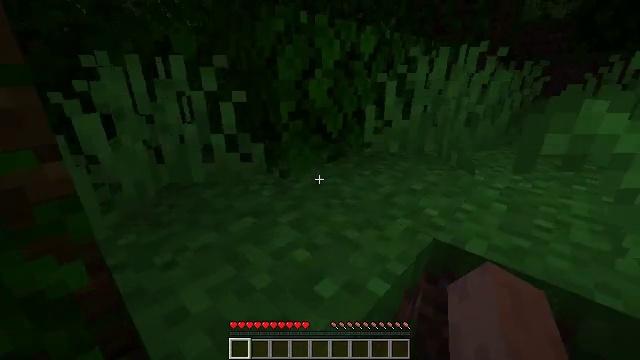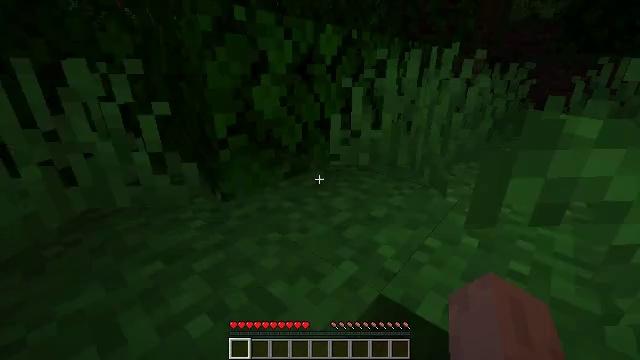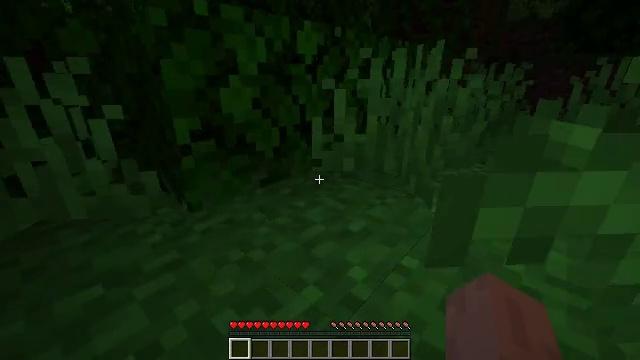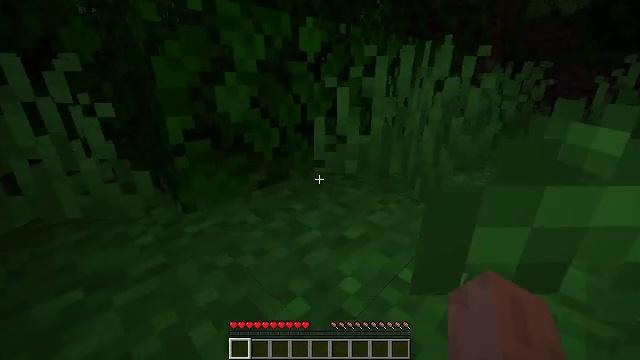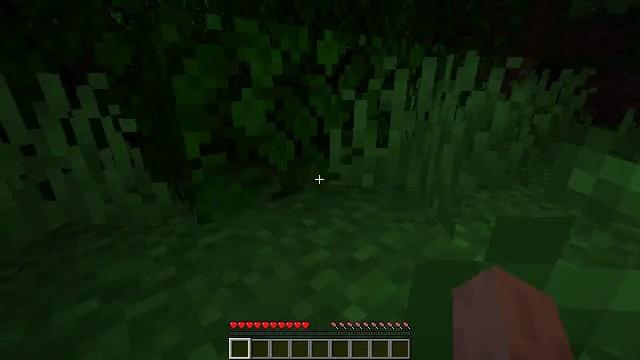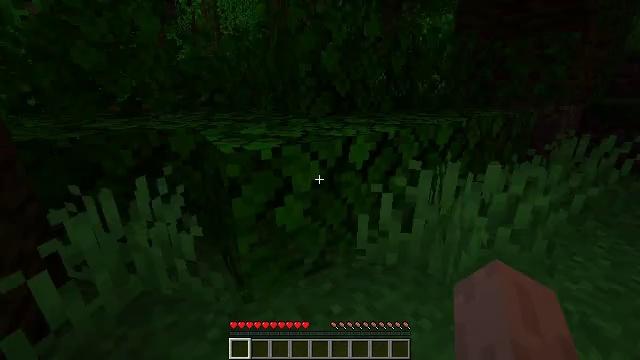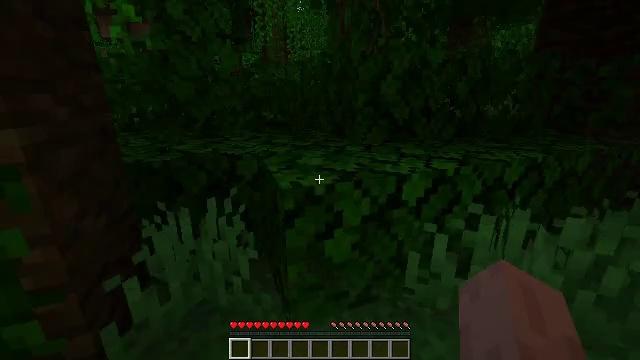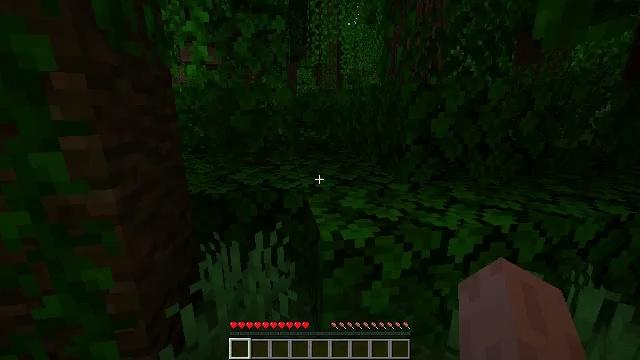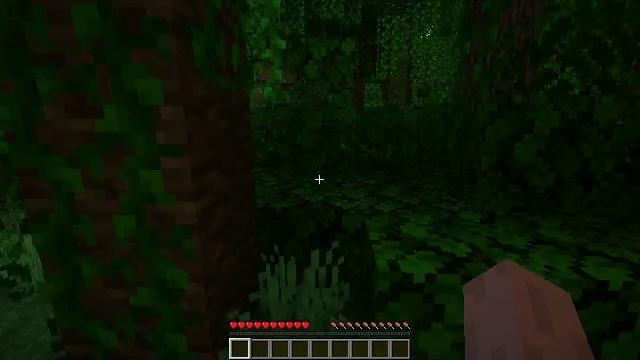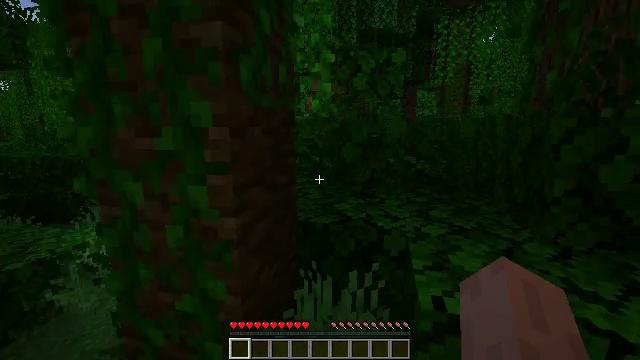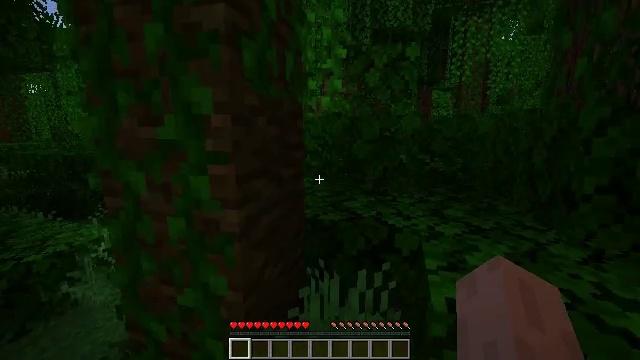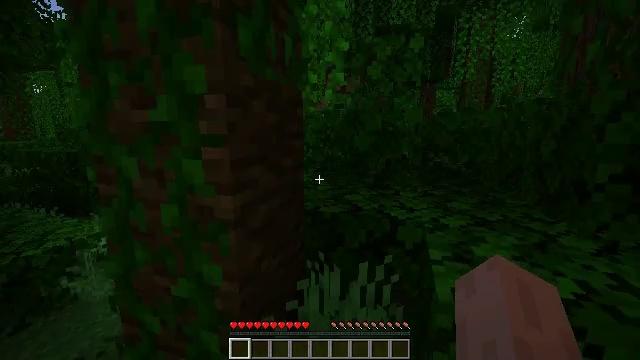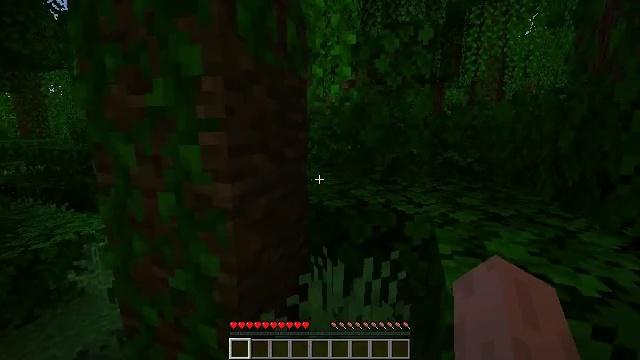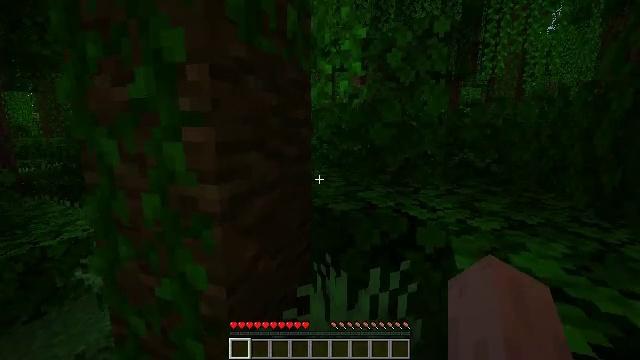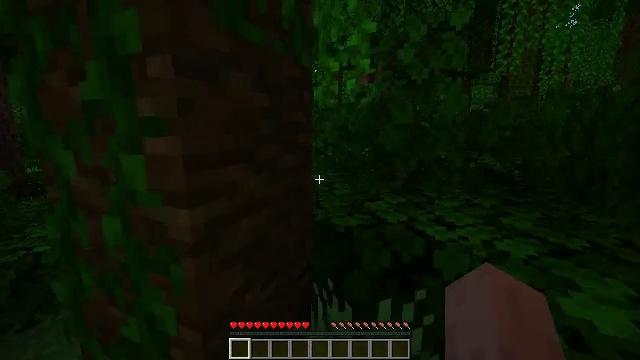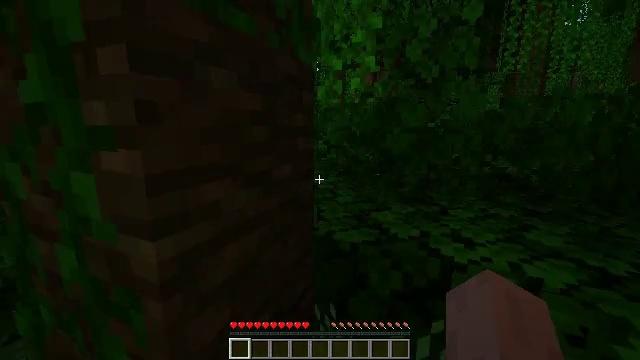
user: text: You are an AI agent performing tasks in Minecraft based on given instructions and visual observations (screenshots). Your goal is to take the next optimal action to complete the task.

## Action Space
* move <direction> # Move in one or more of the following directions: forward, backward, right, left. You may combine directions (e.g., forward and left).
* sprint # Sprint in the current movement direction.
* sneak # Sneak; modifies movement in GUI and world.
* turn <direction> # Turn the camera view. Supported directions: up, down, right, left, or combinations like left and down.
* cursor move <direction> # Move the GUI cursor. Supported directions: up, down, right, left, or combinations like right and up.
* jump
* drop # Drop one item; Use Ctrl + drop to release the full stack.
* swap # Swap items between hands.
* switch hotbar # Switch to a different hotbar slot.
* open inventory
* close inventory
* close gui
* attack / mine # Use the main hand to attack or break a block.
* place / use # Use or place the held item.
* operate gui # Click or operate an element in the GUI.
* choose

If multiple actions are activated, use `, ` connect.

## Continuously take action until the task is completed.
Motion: motion action
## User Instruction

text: Harvest the jungle log from the tree trunk.
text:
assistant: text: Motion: move forward and move right, turn right
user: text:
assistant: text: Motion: move forward and move right
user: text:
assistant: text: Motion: move forward and move right, turn left
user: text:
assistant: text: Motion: move forward and move right, turn left, jump
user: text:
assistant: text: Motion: move forward and move right, turn left and up, jump
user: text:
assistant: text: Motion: move forward and move right, turn left and up, jump
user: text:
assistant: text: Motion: move forward and move right, turn left and up, jump
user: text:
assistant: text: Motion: move forward, turn left and up, jump
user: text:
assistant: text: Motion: move forward, turn left and up, jump
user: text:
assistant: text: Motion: move forward, turn left
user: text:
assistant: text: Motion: move forward
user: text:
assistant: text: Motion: move forward, turn left
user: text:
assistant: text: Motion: move forward, turn left
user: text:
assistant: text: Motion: move forward, turn left
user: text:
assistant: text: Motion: move forward
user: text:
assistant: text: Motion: move forward
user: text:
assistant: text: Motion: move forward, turn left
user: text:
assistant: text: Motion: move forward, turn left
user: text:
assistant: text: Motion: move forward, turn left
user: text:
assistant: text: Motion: move forward and move right, turn left
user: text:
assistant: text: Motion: move forward and move right, turn left and down
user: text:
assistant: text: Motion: move forward and move right, turn left and down, attack / mine
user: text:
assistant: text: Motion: turn left and down, attack / mine
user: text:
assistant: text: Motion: turn left and down, attack / mine
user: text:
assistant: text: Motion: turn left and down, attack / mine
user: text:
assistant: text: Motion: turn left, attack / mine
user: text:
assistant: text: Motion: attack / mine
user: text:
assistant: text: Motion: attack / mine
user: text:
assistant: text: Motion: attack / mine
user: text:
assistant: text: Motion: attack / mine